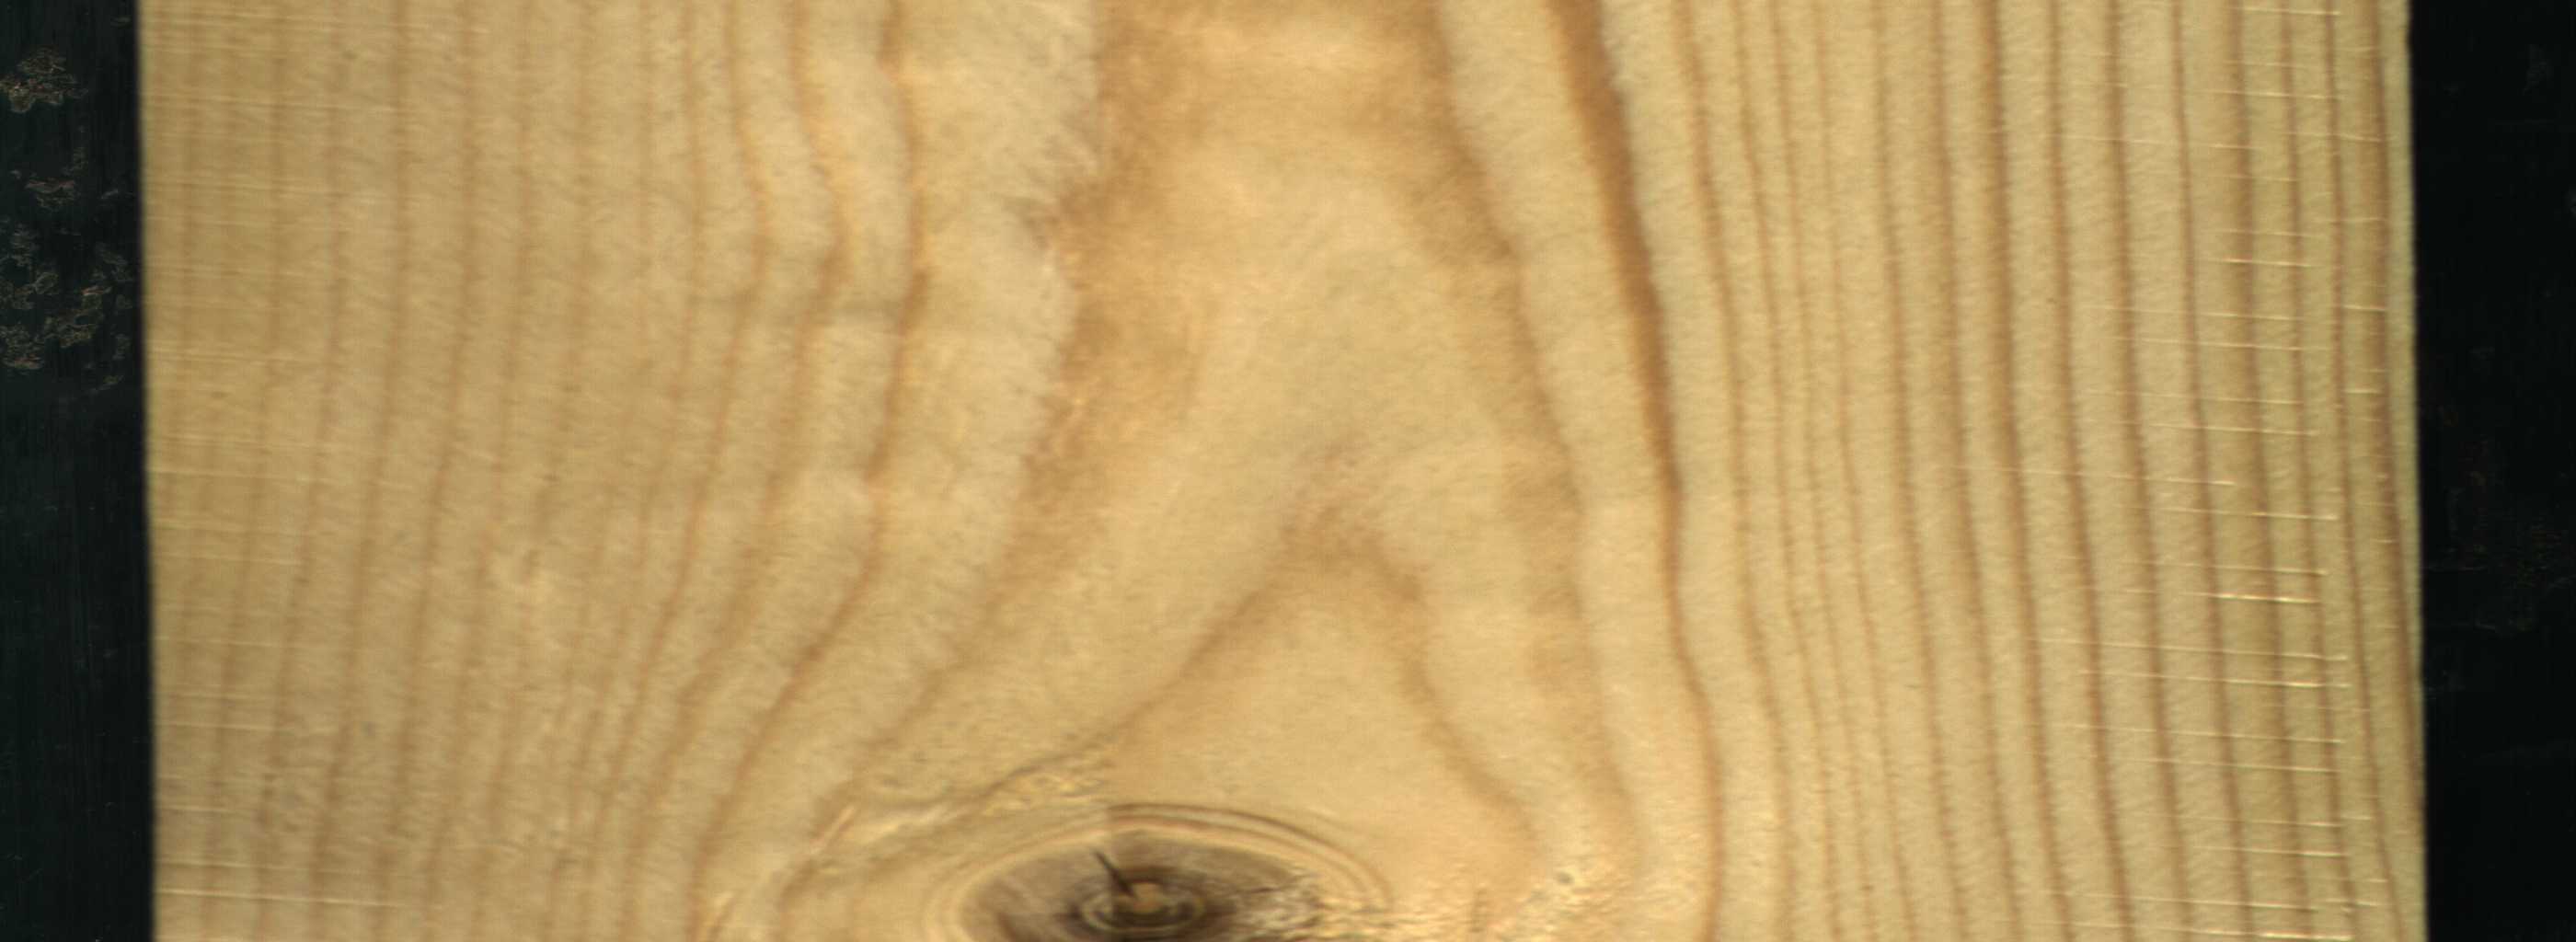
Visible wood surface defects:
Live_Knot